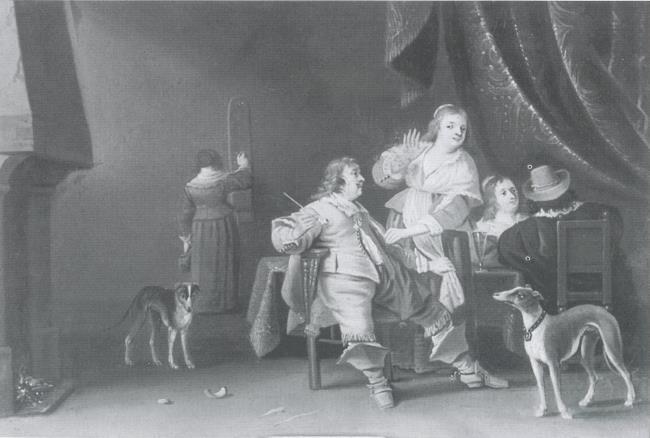
Title: Merry company
Artist: manner of Anthonie Palamedesz.
Earliest date: 1616
Latest date: 1616
Genre: painting
Iconography: Tobacco
Keywords: genre, interior view, company, table, chair, sitting, smoking (activity), pipe, dog, fireplace